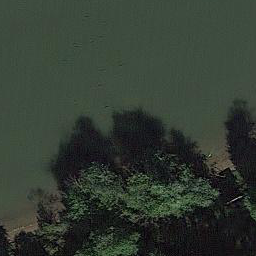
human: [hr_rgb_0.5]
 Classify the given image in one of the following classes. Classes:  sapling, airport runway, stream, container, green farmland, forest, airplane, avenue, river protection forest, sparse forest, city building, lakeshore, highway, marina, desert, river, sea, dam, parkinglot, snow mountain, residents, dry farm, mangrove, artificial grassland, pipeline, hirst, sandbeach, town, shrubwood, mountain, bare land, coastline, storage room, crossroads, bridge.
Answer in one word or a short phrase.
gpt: river protection forest